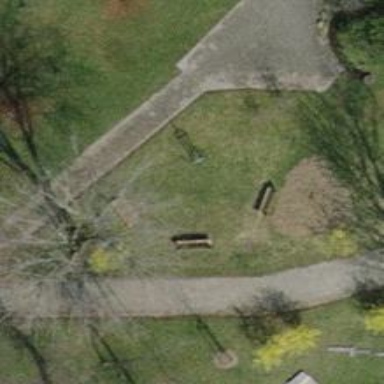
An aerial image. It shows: Brown bench.